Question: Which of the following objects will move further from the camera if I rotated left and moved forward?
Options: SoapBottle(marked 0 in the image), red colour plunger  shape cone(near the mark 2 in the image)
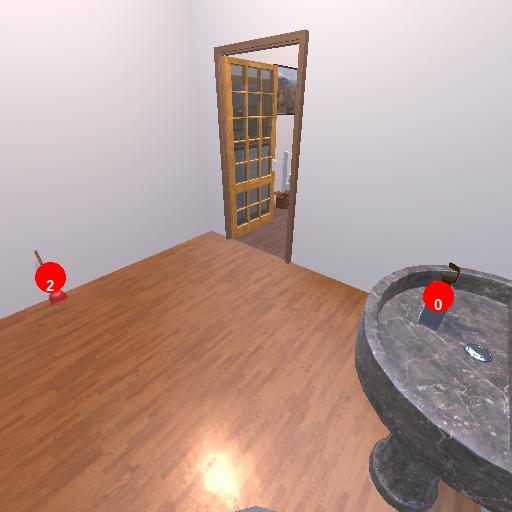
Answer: SoapBottle(marked 0 in the image)